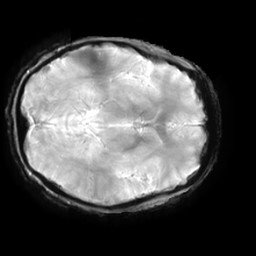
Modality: T2starw
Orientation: axial
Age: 28
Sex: female
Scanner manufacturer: ge
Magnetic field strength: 3 T
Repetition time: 0.65 s
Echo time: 0.02 s